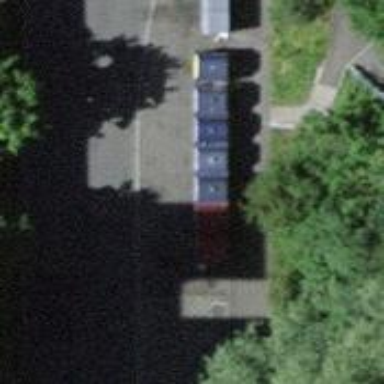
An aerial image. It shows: Recycling facility.